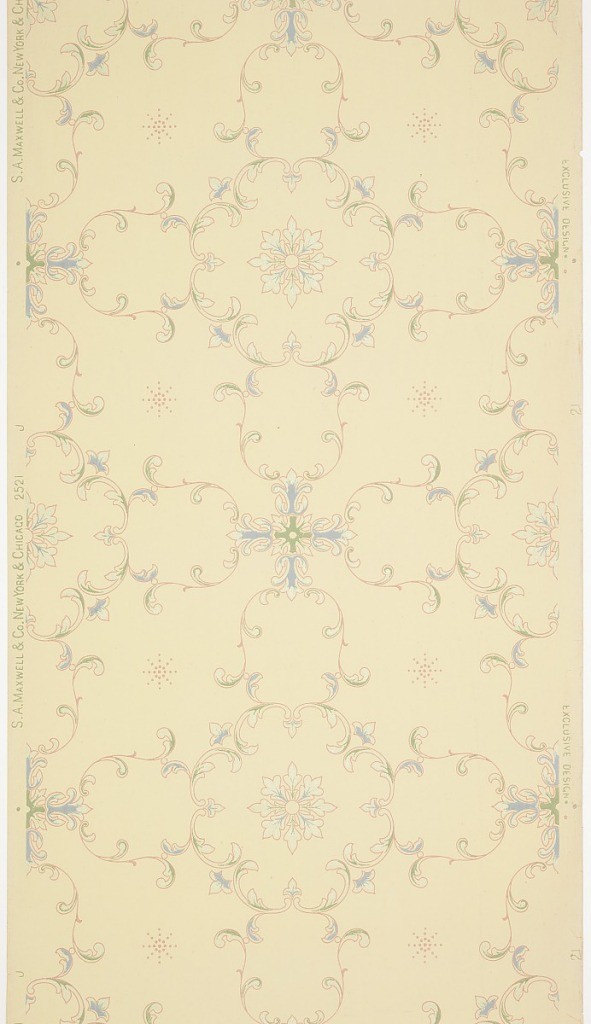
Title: Ceiling paper
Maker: Maxwell & Co., S.A., Chicago, Illinois, USA
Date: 1905–1915
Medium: Machine-printed paper, liquid mica
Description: Quatrefoil shapes made up of a center fleuron, a wreath of foliate scrolls, and foliate scrolls tendrils. Quatrefoil shapes are connected by another fleuron, and there are dotted star-like motifs in the resulting negative spaces.
Printed in selvedge: "S. A. Maxwell & Co. New York & Chicago 2521 J"
Printed in other selvedge: "Exclusive Design 21"